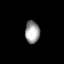
Tissue: lung
Cell type: Myeloid cells
Senescence score: 0.2431
Nuclear area (px): 318
Mean DAPI intensity: 157.56